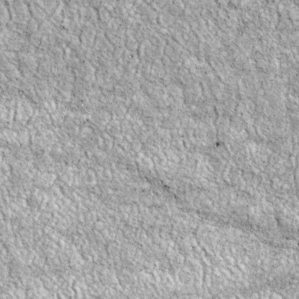
Label: non_frost